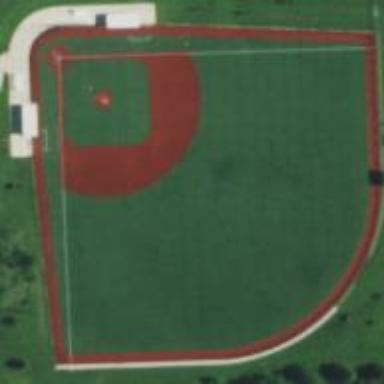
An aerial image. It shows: Baseball pitch for leisure land.